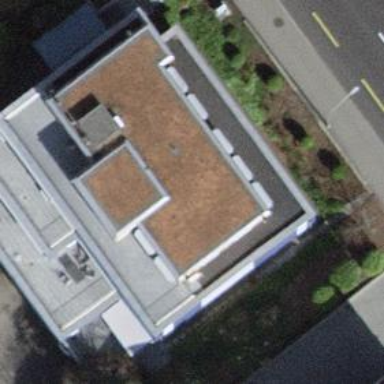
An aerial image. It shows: Clinic.